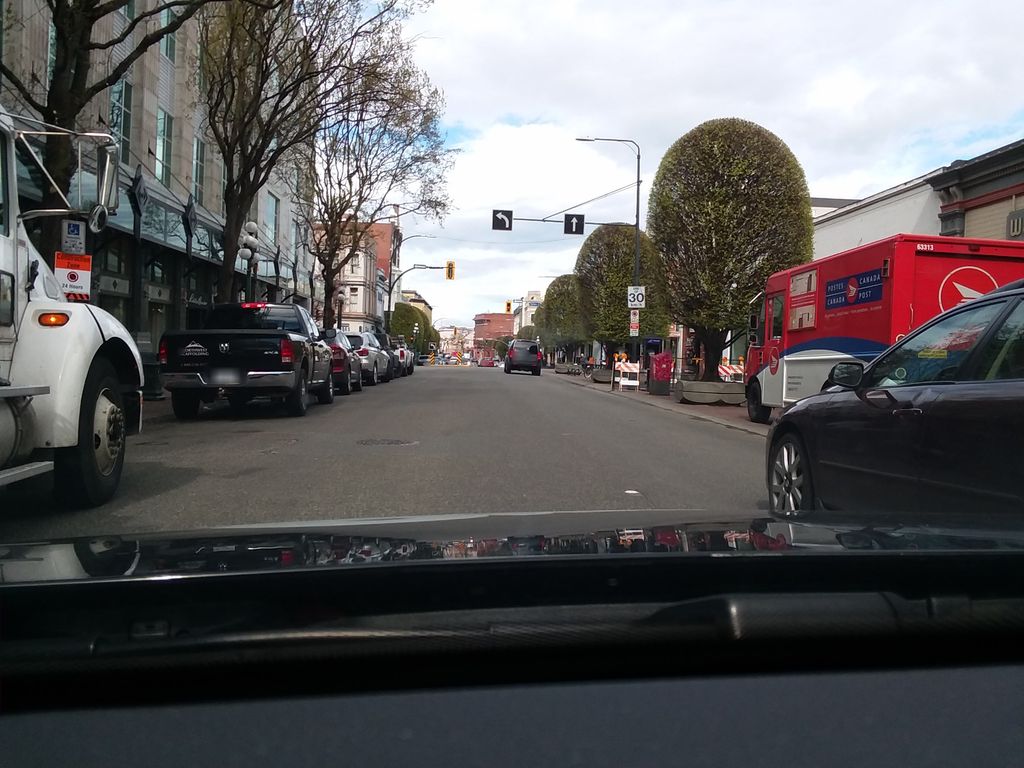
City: victoria